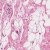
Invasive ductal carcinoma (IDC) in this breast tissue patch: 0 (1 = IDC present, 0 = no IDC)